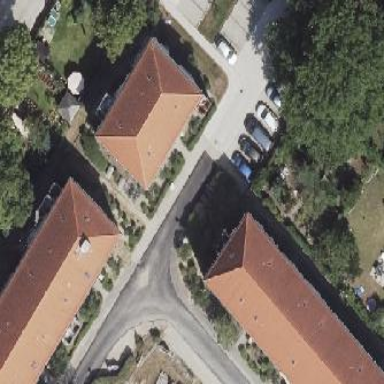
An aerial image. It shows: Apartment building with hipped roof.